Question: I want to add these fields in QR code "First Name", "Last Name","Phone" , "Email", "Homepage URL".
I am using <URL> class which uses Google API to generate the QR code.
'''
public function contact_info_custom($fname,$lname, $phone, $email,$url){
$this->data = "MECARD:N:".$lname.";".$fname.";FN:".$fname.' '.$lname.";TEL:".$phone.";EMAIL:".$email.";URL:".$url.";";
}
'''
So the problem is:
The QR code generated by above method is
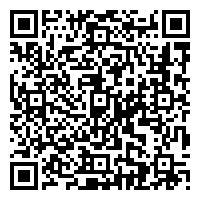
Answer: Going form <URL>, some of your delimiters aren't quite right, so:
'''
$this->data = "MECARD:N:".$lname.";".$fname.";FN:".$fname.' '.$lname.";TEL:".$phone.";EMAIL:".$email.";URL:".$url.";";
'''
Becomes more like:
'''
$this->data = "MECARD:N:".$lname.",".$fname.";NICKNAME:".$fname.' '.$lname.";TEL:".$phone.";EMAIL:".$email.";URL:".$url.";";
'''
Giving:

Which then scans correctly, at least on a Windows Phone using Bing Vision.